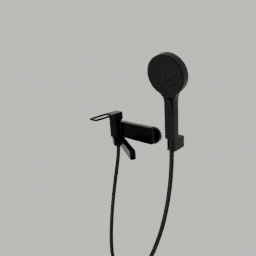
Label: appliances